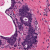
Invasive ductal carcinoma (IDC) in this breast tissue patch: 0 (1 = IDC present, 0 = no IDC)